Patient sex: F
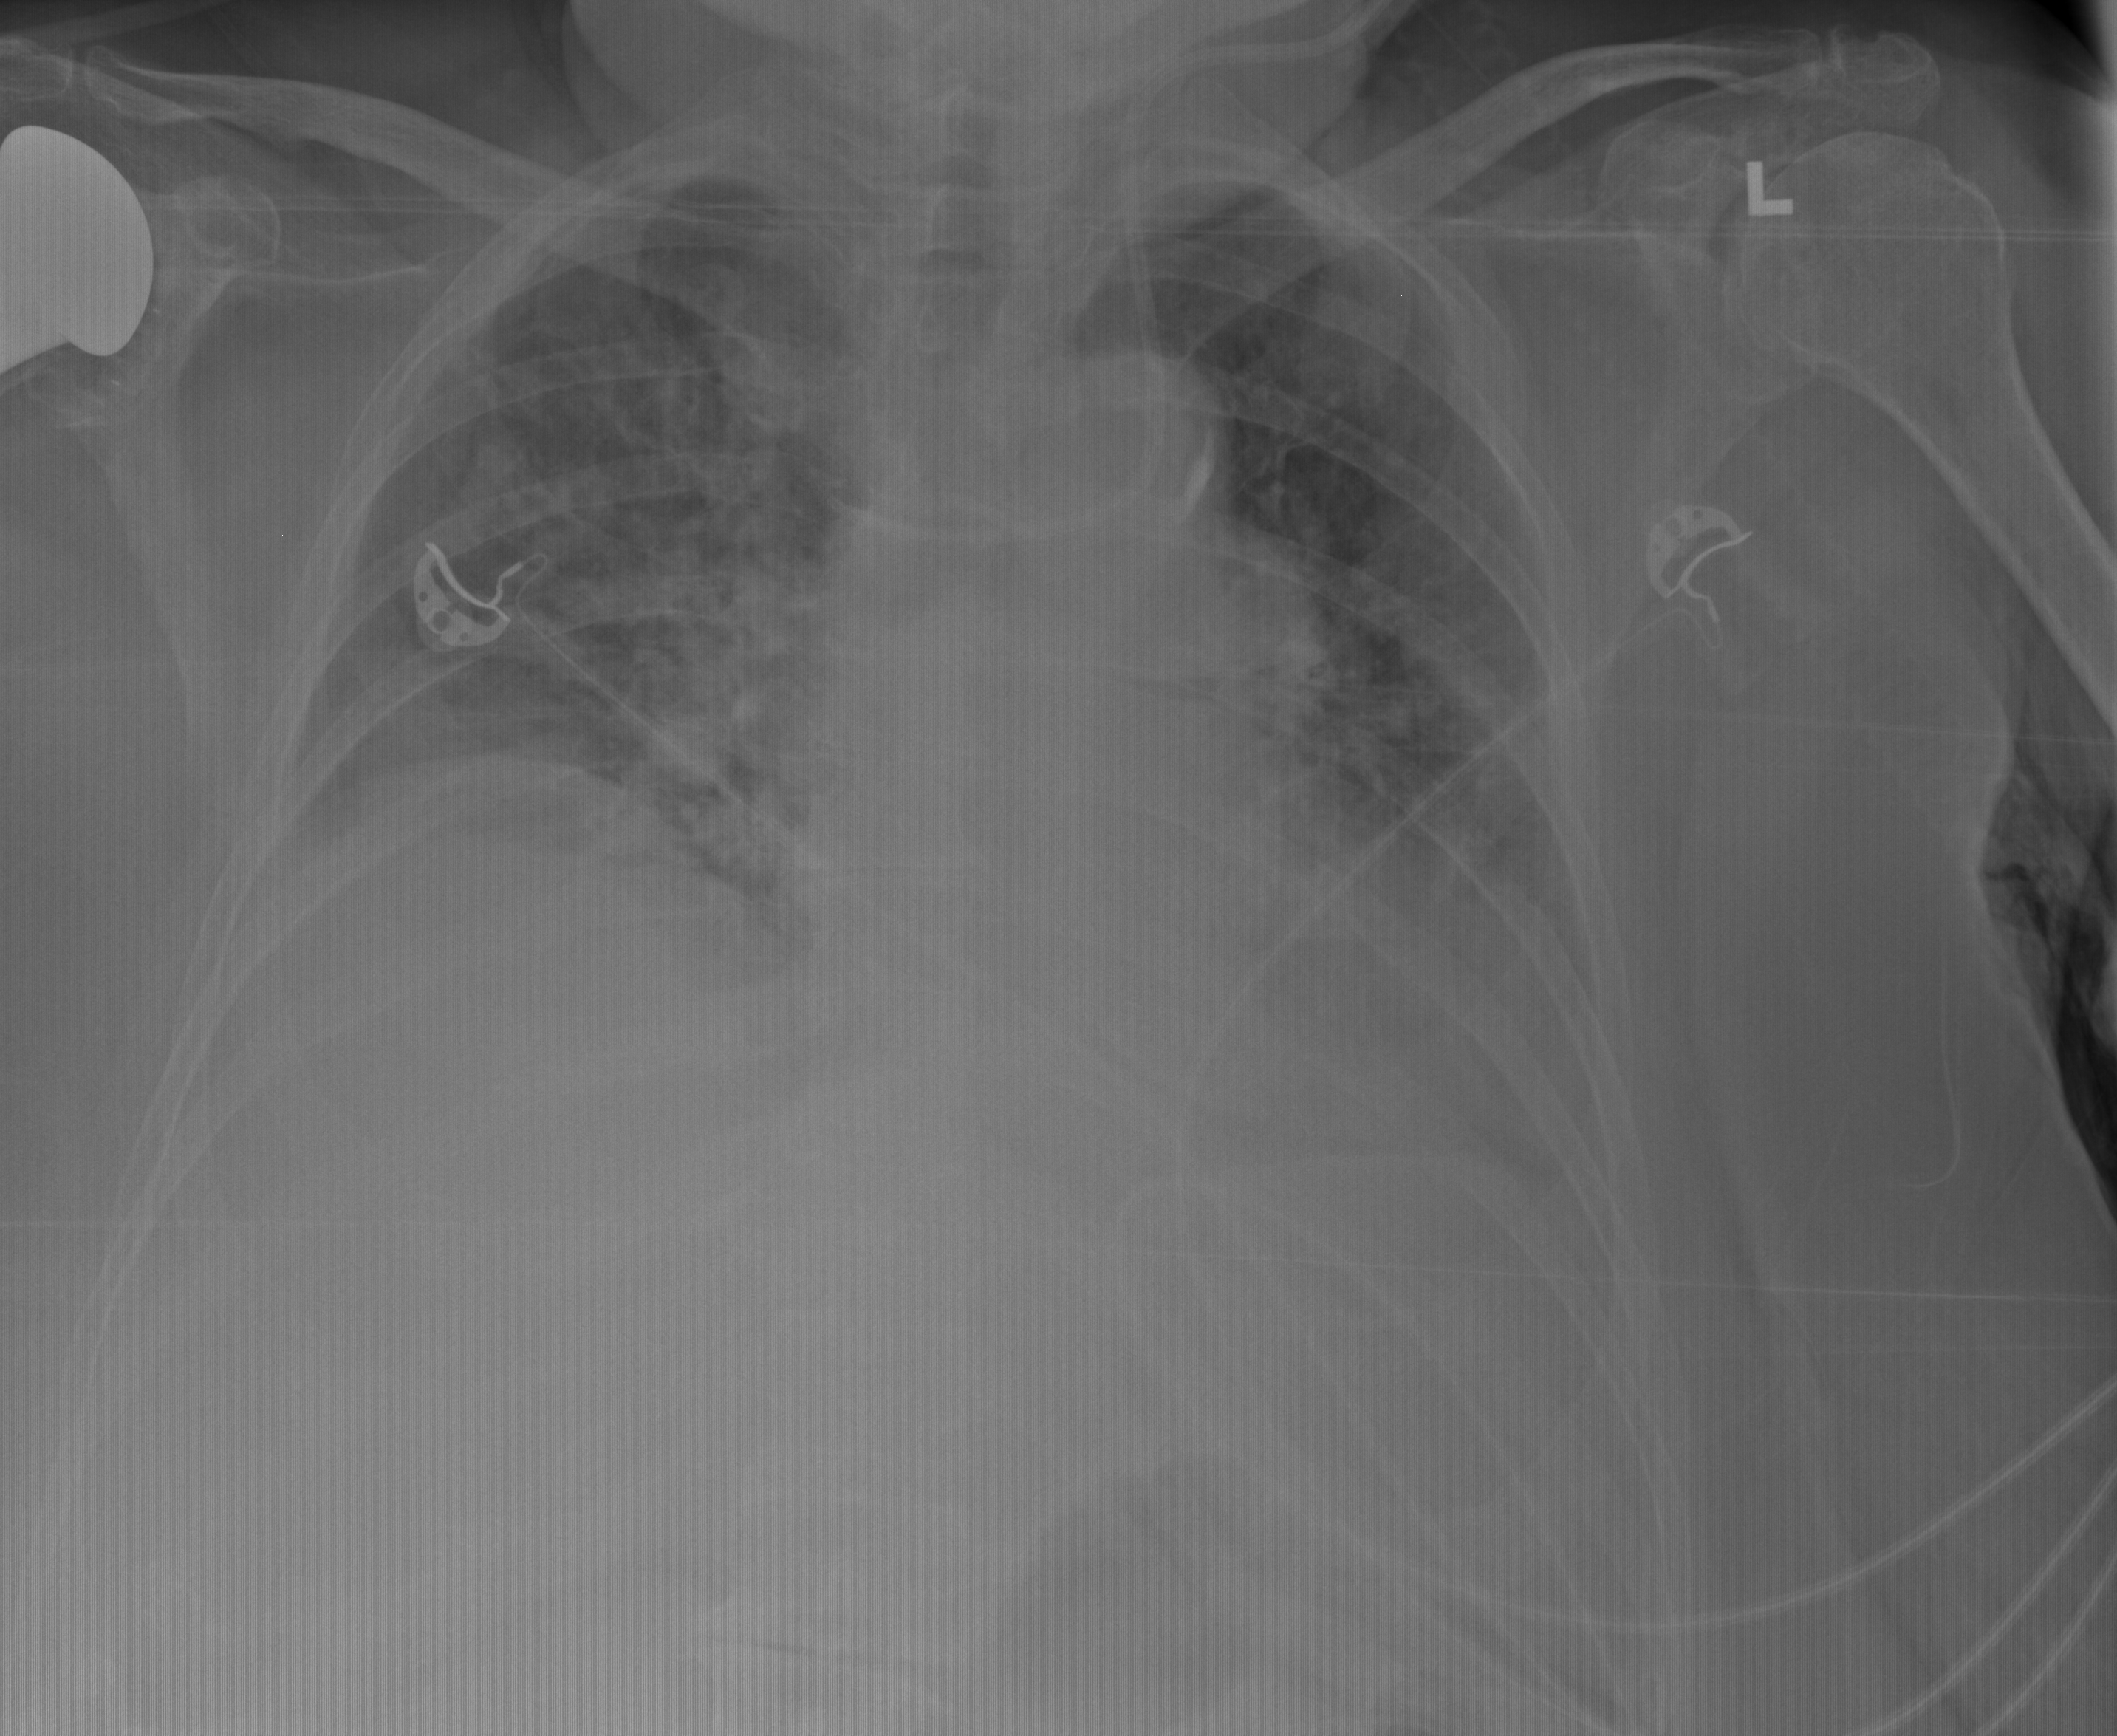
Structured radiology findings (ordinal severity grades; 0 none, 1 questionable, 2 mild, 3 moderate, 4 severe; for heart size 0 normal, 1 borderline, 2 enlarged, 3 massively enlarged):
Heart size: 2
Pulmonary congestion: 2
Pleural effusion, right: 2
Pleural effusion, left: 2
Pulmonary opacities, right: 2
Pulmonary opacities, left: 2
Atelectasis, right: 2
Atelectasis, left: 2